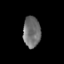
Tissue: skin
Cell type: Epithelial cells
Senescence score: 0.2672
Nuclear area (px): 523
Mean DAPI intensity: 113.287